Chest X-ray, AP view. Patient: 42 years old, sex F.
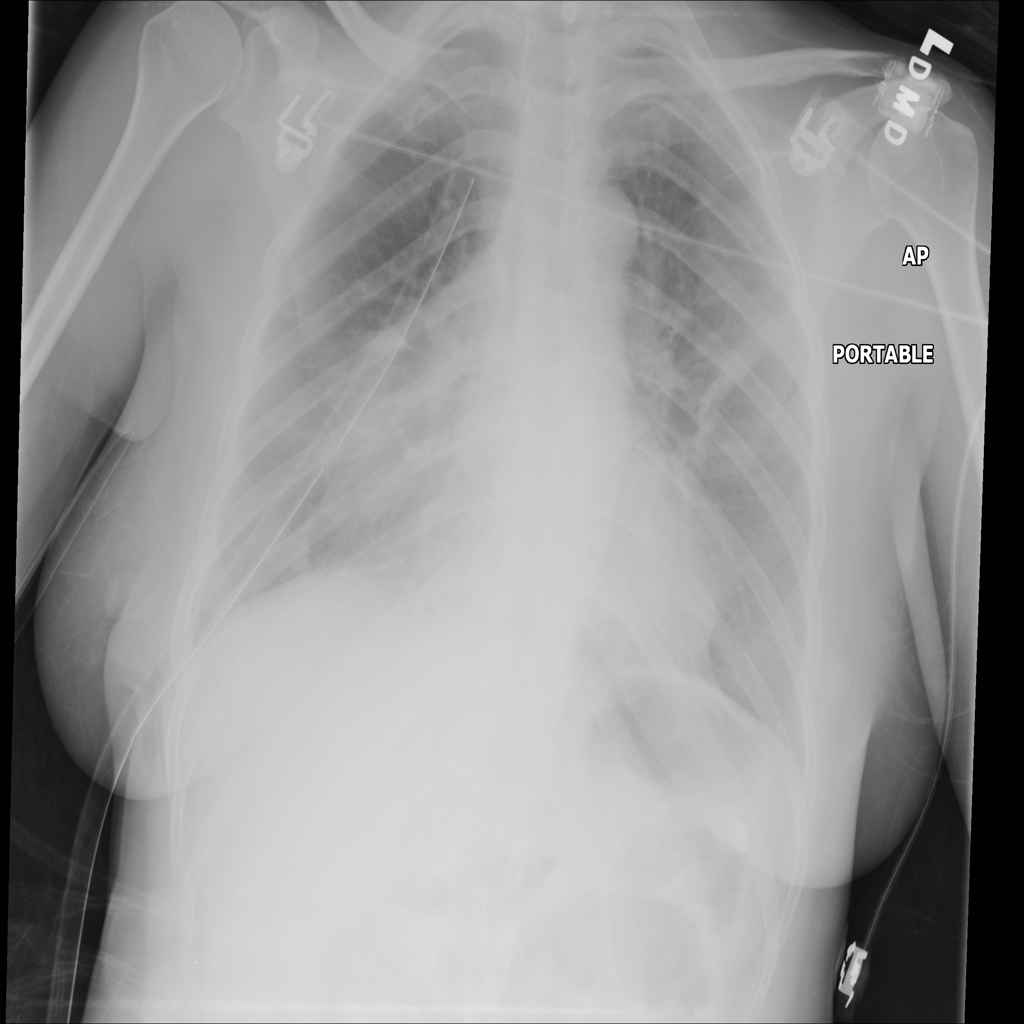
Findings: Atelectasis, Mass